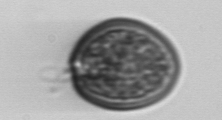
Label: Prorocentrum